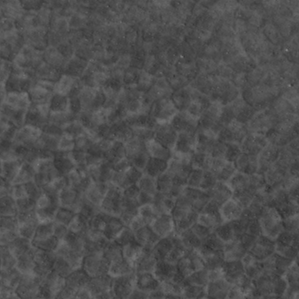
Label: non_frost